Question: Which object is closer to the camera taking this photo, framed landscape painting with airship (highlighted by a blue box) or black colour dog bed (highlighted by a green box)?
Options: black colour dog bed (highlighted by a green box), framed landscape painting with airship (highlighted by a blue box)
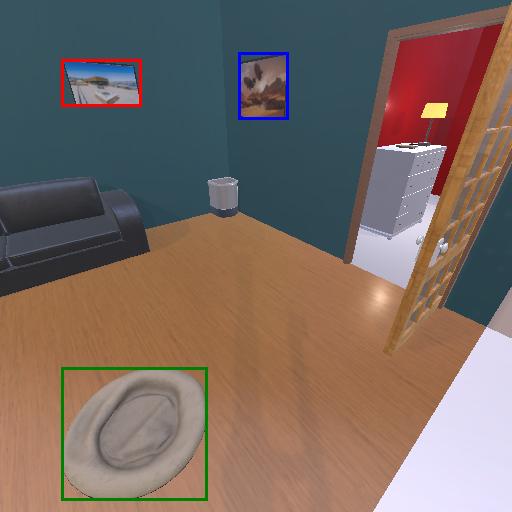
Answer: black colour dog bed (highlighted by a green box)